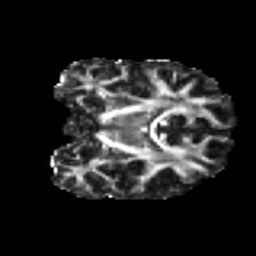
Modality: FA
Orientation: coronal
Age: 37
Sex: female
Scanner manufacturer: ge
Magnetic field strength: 3 T
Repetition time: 7.8 s
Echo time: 0.0606 s